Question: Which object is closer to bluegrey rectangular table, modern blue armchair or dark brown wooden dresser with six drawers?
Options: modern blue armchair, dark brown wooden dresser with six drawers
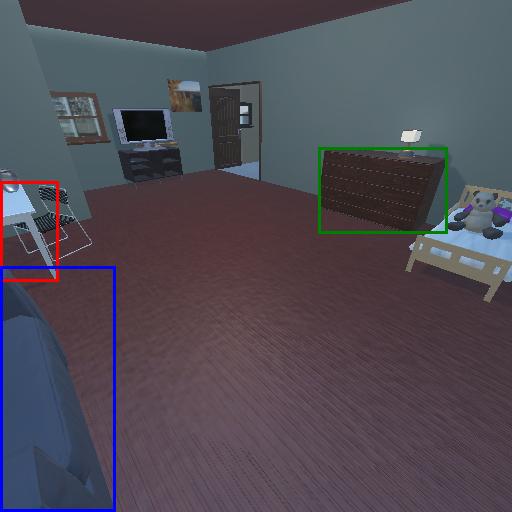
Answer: modern blue armchair